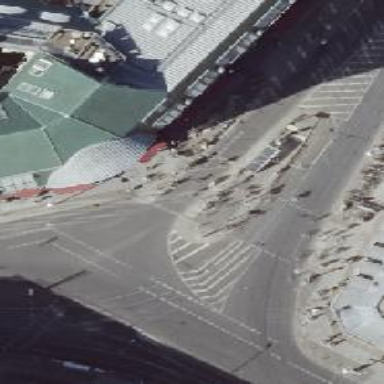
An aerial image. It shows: Footway located on traffic island.